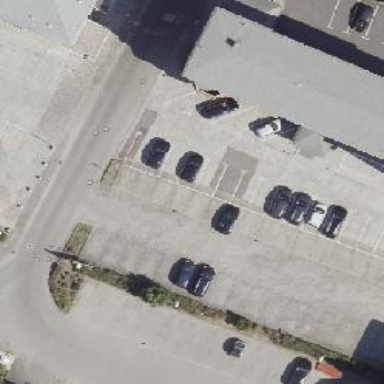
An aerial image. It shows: Parking space.